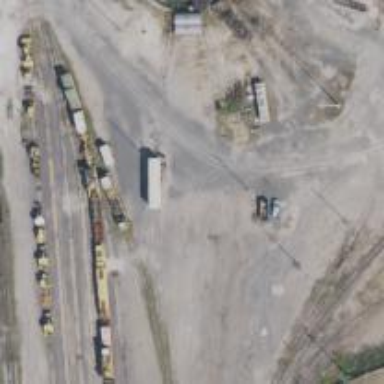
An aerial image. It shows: Railway yard in service.